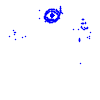
Particle: proton